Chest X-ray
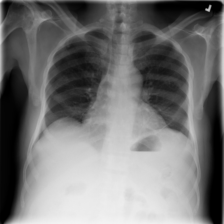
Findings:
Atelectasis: positive
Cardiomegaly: negative
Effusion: positive
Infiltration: negative
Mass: negative
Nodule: negative
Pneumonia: negative
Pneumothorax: negative
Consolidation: negative
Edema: negative
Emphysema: negative
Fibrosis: negative
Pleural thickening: negative
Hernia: negative